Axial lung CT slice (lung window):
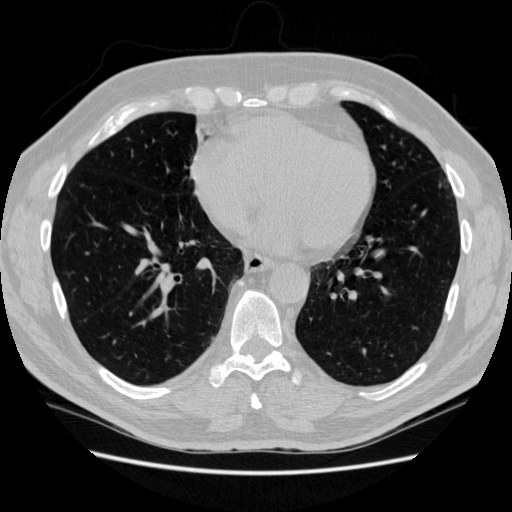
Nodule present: no